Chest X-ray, AP view. Patient: 43 years old, sex M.
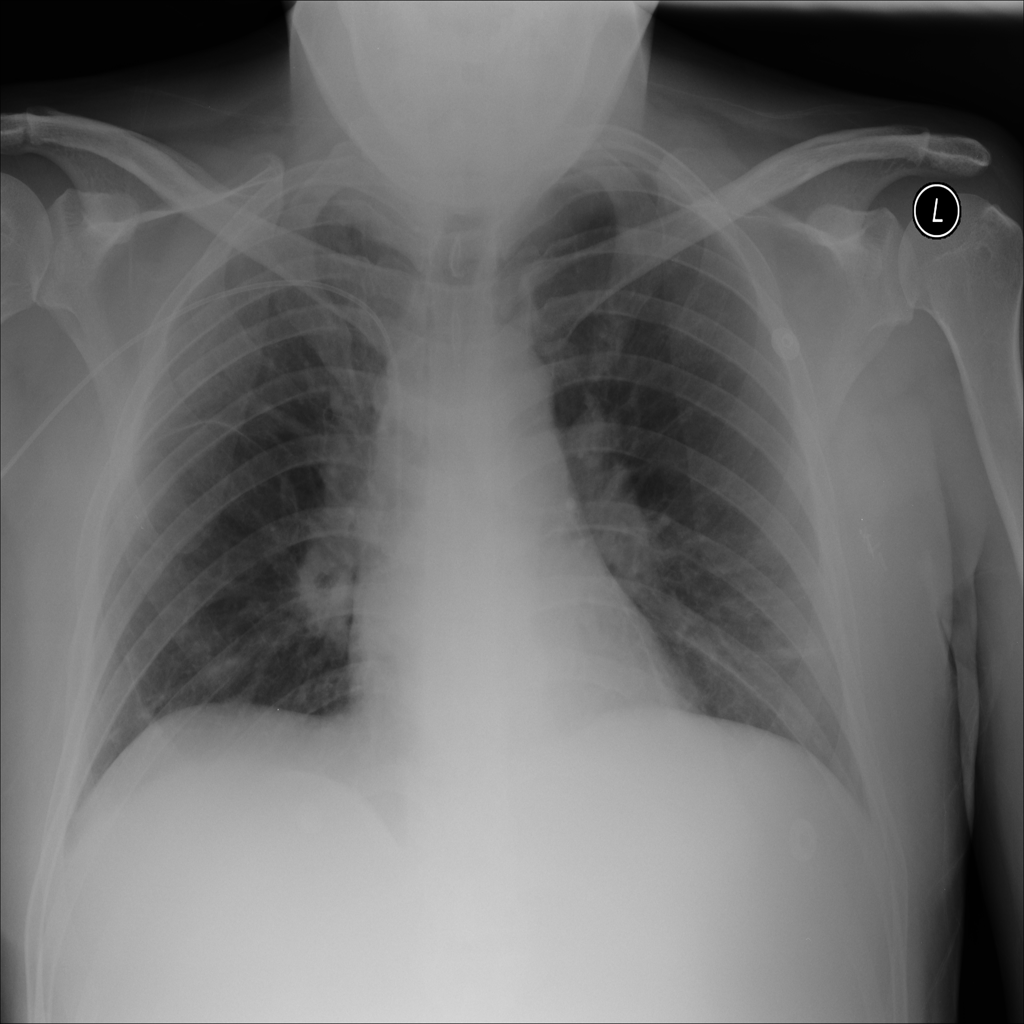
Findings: Infiltration, Pleural_Thickening